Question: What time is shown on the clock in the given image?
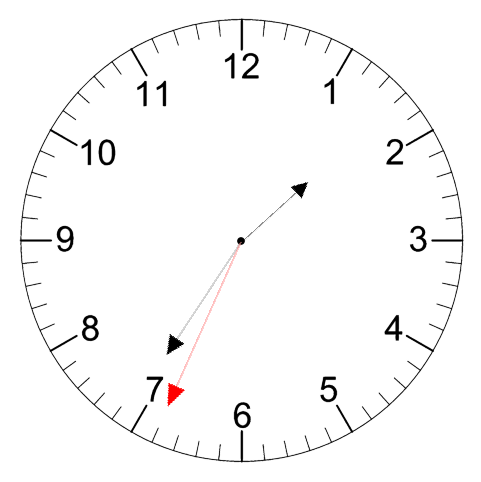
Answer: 01:35:34